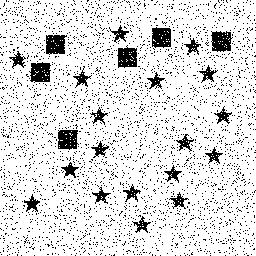
Squares: 6
Triangles: 0
Stars: 18
Total shapes: 24